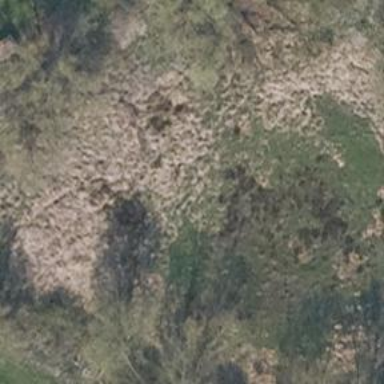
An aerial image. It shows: Area covered in scrub vegetation.